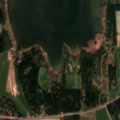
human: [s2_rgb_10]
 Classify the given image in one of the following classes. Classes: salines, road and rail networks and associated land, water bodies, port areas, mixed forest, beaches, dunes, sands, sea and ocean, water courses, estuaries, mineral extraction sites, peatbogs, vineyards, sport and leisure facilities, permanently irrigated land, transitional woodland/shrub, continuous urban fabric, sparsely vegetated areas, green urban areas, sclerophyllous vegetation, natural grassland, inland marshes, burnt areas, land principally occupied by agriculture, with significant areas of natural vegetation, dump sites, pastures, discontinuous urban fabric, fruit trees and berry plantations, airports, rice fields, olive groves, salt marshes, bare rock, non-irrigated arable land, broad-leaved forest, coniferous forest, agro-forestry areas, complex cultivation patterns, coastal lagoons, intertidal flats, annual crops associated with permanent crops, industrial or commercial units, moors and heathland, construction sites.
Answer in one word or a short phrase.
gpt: non-irrigated arable land, land principally occupied by agriculture, with significant areas of natural vegetation, coniferous forest, mixed forest, sea and ocean